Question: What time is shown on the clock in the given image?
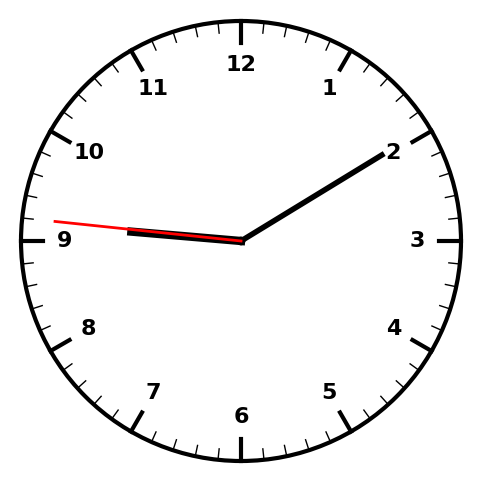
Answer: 09:09:46